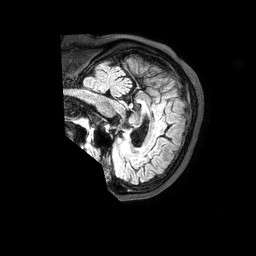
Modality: FLAIR
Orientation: sagittal
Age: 47
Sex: female
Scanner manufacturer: philips
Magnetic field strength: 3 T
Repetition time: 4.8 s
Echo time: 0.2821 s